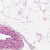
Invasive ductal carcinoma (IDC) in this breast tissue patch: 0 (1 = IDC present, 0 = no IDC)